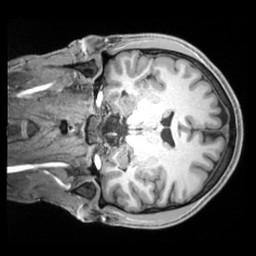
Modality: T1w
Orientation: coronal
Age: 23
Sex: female
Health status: ill
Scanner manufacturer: siemens
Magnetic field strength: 3 T
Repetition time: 2.2 s
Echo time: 0.00218 s